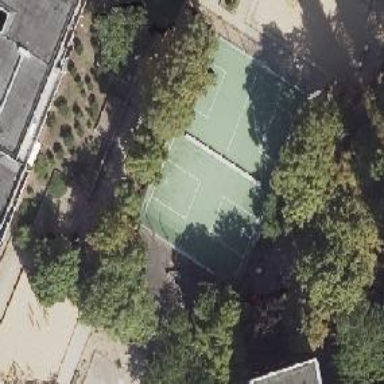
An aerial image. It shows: Basketball court on pitch.